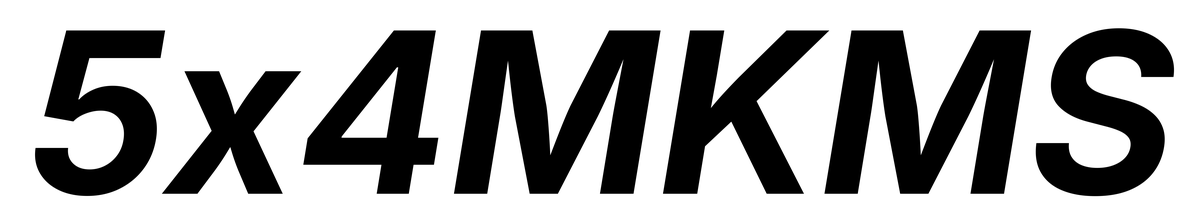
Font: Inter-Italic_Bold_Italic